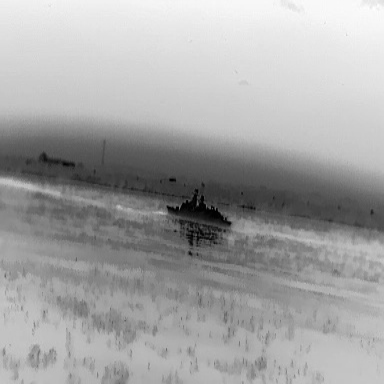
There is a warship in the infrared image.